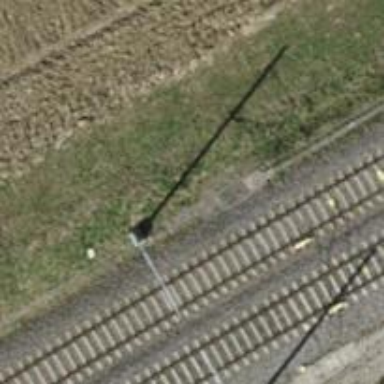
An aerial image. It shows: Catenary mast for power lines.